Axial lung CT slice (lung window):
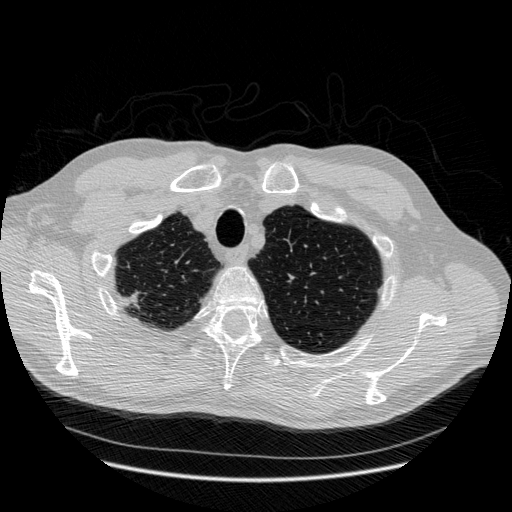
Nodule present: no